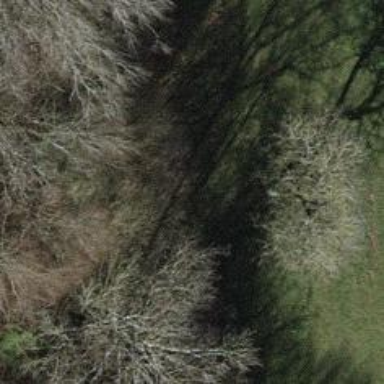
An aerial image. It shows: Beautiful tree in nature.